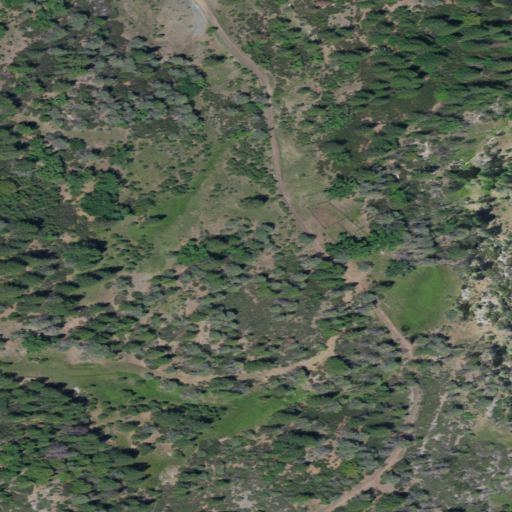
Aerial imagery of plain(s) in California named Salt Flat containing shrub, evergreen forest, open development, low intensity development, mixed forest, and medium intensity development